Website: apple
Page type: customer-info-address
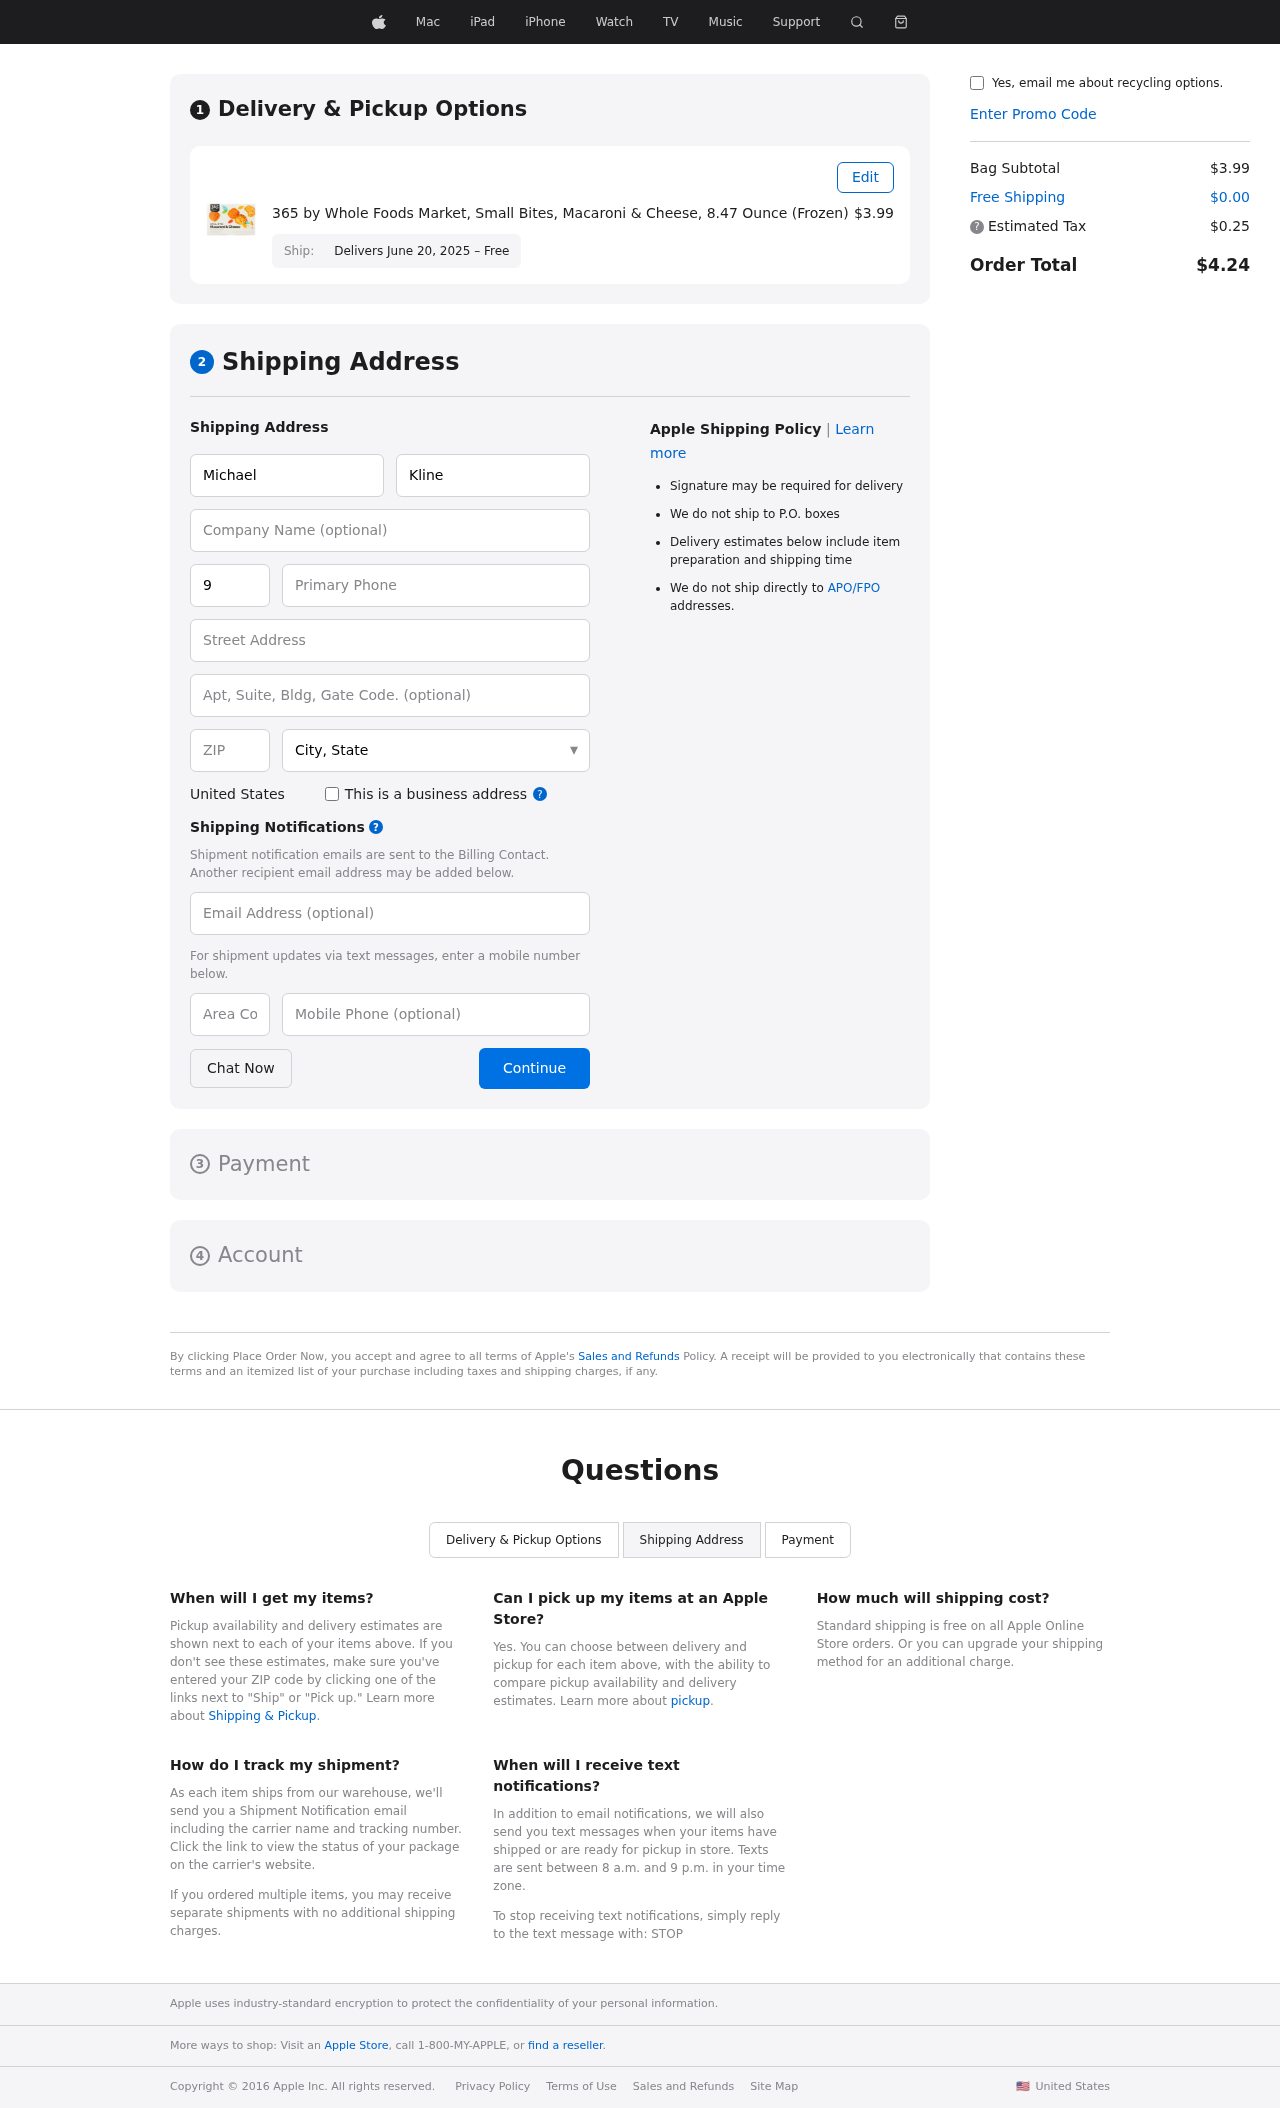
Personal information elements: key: PII_CITY_STATE
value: East Felicia, NM
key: PII_COUNTRY
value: United States
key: PII_EMAIL
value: michaelkline@hotmail.com
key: PII_FIRSTNAME
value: Michael
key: PII_LASTNAME
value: Kline
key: PII_PHONE
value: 9375253982
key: PII_PHONE_AREA
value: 937
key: PII_POSTCODE
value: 13330
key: PII_STREET
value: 7288 Walker Squares Apt. 930
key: PII_STREET2
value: Suite 643
Product elements: key: PRODUCT1_NAME
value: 365 by Whole Foods Market, Small Bites, Macaroni & Cheese, 8.47 Ounce (Frozen)
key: PRODUCT1_PRICE
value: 3.99
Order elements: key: ORDER_DELIVERY_DATE
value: Delivers June 20, 2025 – Free
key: ORDER_SUBTOTAL
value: $3.99
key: ORDER_SHIPPING_COST
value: $0.00
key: ORDER_TAX
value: $0.25
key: ORDER_TOTAL
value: $4.24